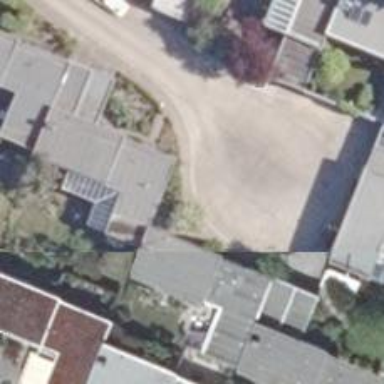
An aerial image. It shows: House with flat roof.